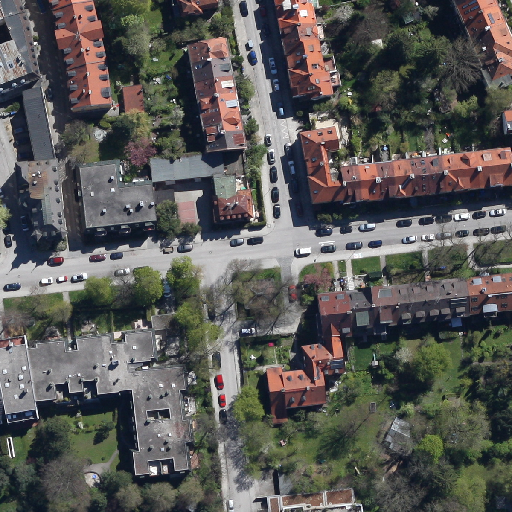
Referring expression: sidewalk along with tree